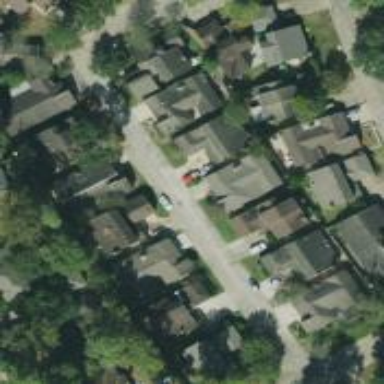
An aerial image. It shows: Residential neighbourhood.